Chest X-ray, AP view. Patient: 54 years old, sex M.
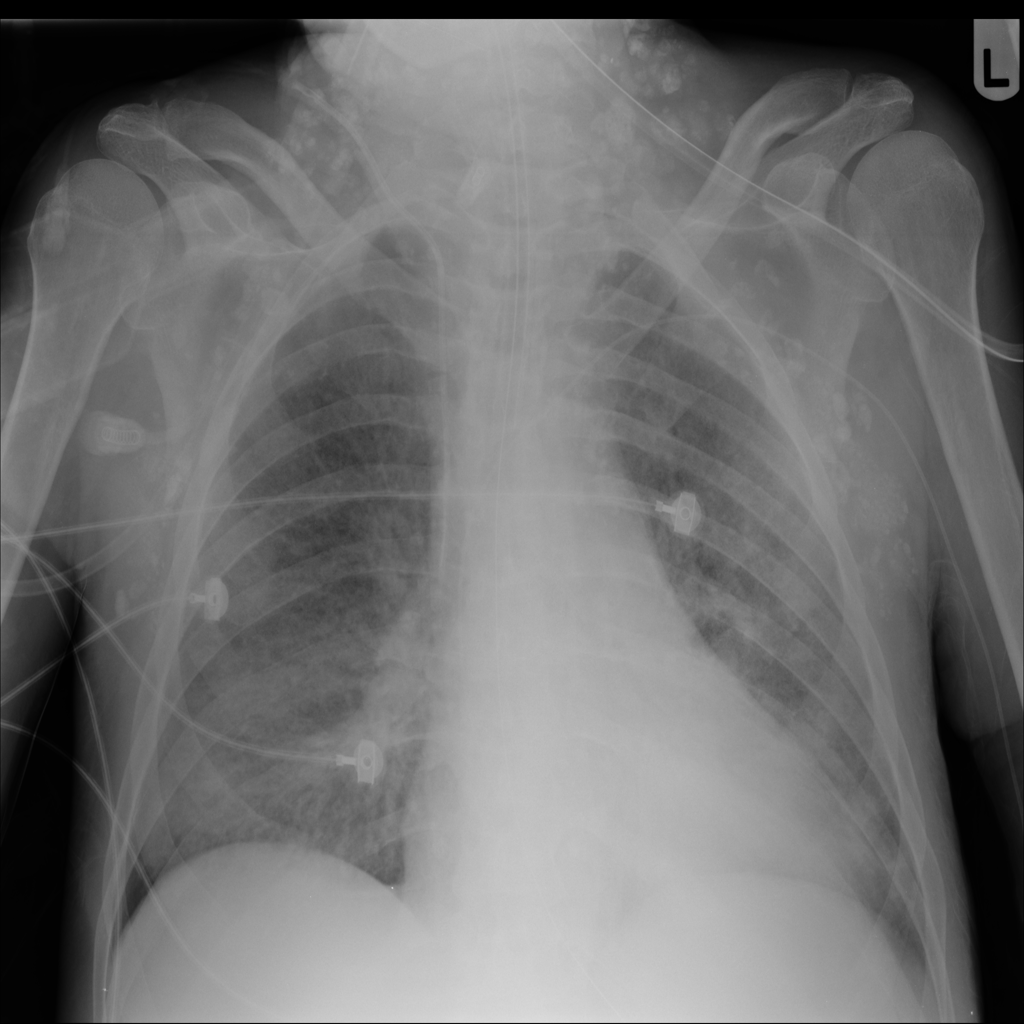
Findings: Infiltration